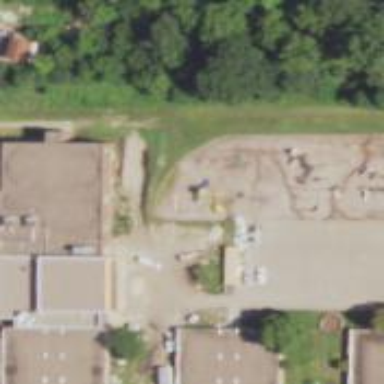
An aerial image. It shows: Schoolyard designated as leisure land.